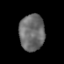
Tissue: prostate
Cell type: T cells
Senescence score: 0.3263
Nuclear area (px): 896
Mean DAPI intensity: 108.117